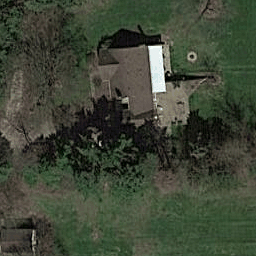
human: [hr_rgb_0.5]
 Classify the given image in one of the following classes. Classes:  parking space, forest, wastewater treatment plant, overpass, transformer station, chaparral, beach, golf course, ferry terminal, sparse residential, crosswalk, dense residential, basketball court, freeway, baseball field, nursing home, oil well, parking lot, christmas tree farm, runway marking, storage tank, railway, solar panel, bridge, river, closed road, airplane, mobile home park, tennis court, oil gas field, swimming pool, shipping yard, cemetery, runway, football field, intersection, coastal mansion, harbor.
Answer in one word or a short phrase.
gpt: sparse residential